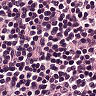
Metastatic tissue present: no